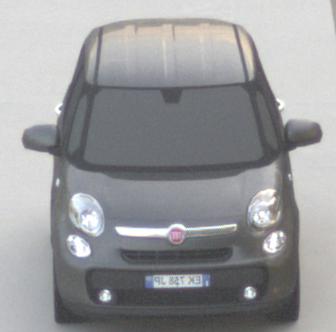
Make: Fiat
Model: 500L 1.4 16V
Detailed model: 500L (199)
Model produced from: 2012/10
Model produced until: 2017/05
Doors: 5
Color: gray
Road condition: dry road
Daytime: sunrise or sunset
Contrast: low contrast